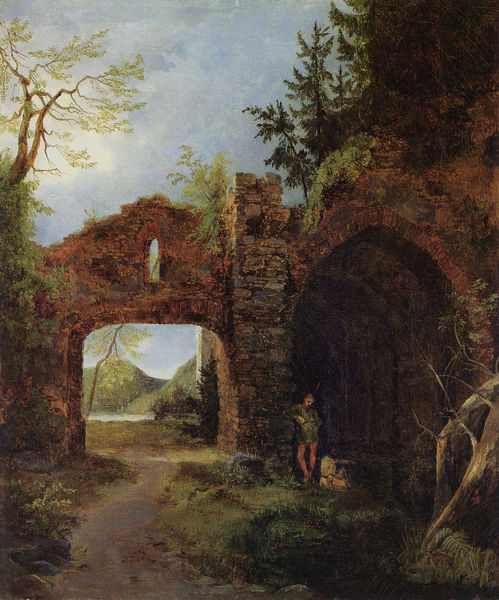
Titel: Ruinenlandschaft
Künstler: Karl Blechen
Standort: Berlin
Institution: Staatliche Museen Schloss Charlottenburg
Schlagwörter: baum, berg, blau, blätter, dunkel, gemälde, himmel, laub, mann, schatten, wasser, wolken, bäume, fluss, grün, landschaft, menschen, see, sitzen, äste, braun, fenster, frau, hell, hintergrund, licht, männer, raum, renoir, strasse, ausblick, blick, gebäude, gras, haus, hund, rot, weg, wiese, wolke, hochformat, malerei, hose, mensch, stehen, stein, steine, bild, öl, ast, bach, baumstamm, hügel, natur, strauch, zweige, brücke, busch, büsche, einsam, gewässer, kirche, pfad, sonne, sträucher, figur, personen, person, pflanzen, gotik, wald, pferd, deutschland, wellen, bogen, italien, bündel, gepäck, berge, gebirge, mauer, ziegel, kuh, backstein, pause, rundbogen, friedrich, romantik, tannen, lehnen, angelehnt, melancholie, durchgang, allein, junge, warten, sein, tor, bögen, eingang, gang, nische, innenhof, ruine, burg, durchblick, torbogen, wurzel, mauerwerk, moos, laubbaum, tanne, gestalten, gemäuer, romatisch, ziegelsteine, gotisch, spitzbogen, malerisch, romantisch, thor, wanderer, rotbraun, fichten, büschel, strumpfhosen, icht, gan, rucksack, ausruhen, baumstumpf, gestrüp, tunnel, verfallen, burgruine, durchfahrt, überwuchert, durchsicht, cht, wandere, ich, ammen, verwittert, landstreicher, google, baum busch, wurzuel, ne, chte, dieses, begrünt, dapp, weghaus, gebsch, brücke ruine mann, tag hell